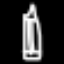
Label: pencil